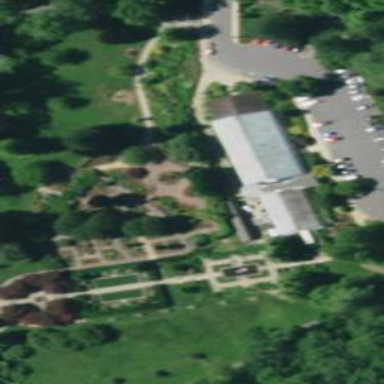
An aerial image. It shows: Public garden styled as rosarium.